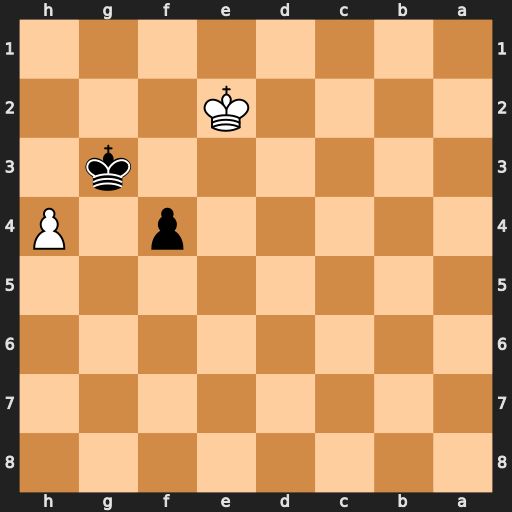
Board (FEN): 8/8/8/8/5p1P/6k1/4K3/8
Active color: b
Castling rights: -
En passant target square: -
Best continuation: Kg2 Kd2 f3